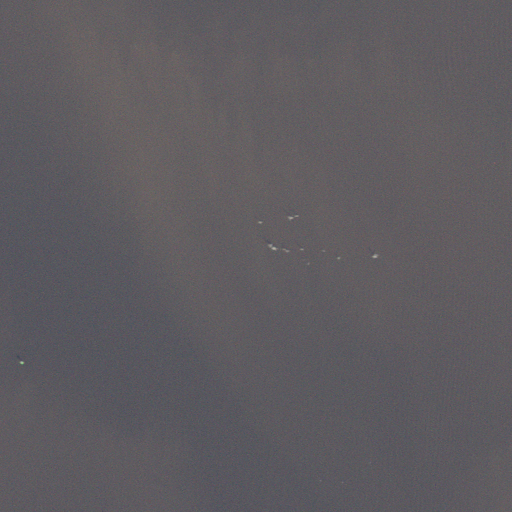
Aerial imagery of island in North Carolina named Grandpap Island containing only open water